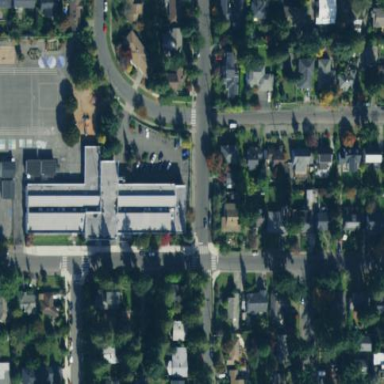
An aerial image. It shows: School building.